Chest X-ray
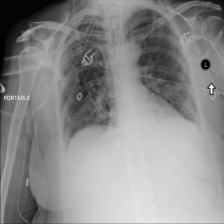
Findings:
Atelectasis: negative
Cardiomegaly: negative
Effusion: negative
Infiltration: negative
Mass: negative
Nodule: negative
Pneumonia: negative
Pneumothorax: negative
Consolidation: negative
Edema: negative
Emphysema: negative
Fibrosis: negative
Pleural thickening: negative
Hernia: negative